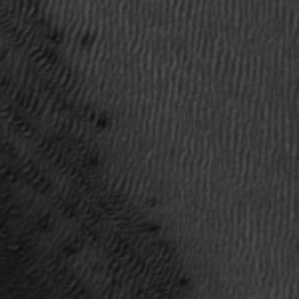
Label: frost